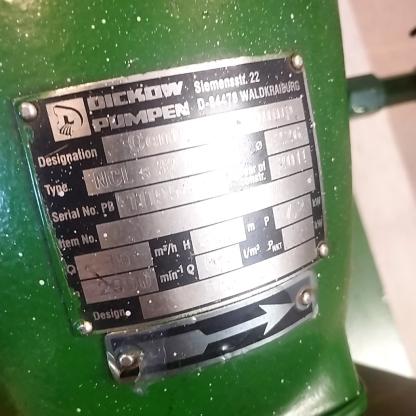
Klasa: tabliczka-znamionowa